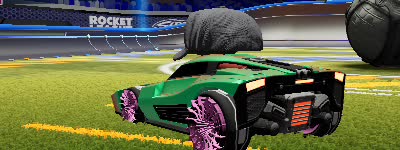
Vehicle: breakout